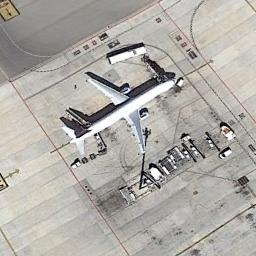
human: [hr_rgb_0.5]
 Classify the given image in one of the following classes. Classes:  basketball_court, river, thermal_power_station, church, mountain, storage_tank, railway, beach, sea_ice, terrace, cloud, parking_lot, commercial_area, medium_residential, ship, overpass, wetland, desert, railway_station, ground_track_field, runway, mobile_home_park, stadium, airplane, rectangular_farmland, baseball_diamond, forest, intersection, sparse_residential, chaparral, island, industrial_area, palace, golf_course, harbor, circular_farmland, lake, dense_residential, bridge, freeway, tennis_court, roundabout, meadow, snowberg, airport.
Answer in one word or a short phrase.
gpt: airplane